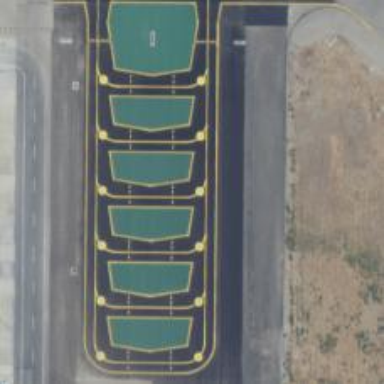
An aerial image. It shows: View of taxiway at the airport.